Question: I have to design a triangle and display some text inside it with an angle of 45, below that I have to put a text view outside the boundaries of the triangle to display some other text. It is like a banner. However when I use a relative layout and put a triangular background, it still acts as a rectangle, obscuring my Text view. Below is the code I use:
'''
<RelativeLayout
android:id="@+id/relative"
android:layout_width="wrap_content"
android:layout_height="wrap_content"
android:layout_alignParentRight="true"
android:layout_alignParentTop="true"
android:background="@drawable/image_sticker" >
<com.example.AngledTextView
android:id="@+id/textViewx"
android:layout_width="wrap_content"
android:layout_height="wrap_content"
android:layout_centerHorizontal="true"
android:layout_centerVertical="true"
android:rotation="52"
android:textColor="#FFFFFF" />
</RelativeLayout>
'''
My AngledTextView Class:
'''
public class AngledTextView extends TextView {
private int mWidth;
private int mHeight;
public AngledTextView(Context context, AttributeSet attrs) {
super(context, attrs);
}
@Override
protected void onDraw(Canvas canvas) {
canvas.save();
/*Paint textPaint = new Paint();
int xPos = (canvas.getWidth() / 2);
int yPos = (int) ((canvas.getHeight() / 2) - ((textPaint.descent() + textPaint.ascent()) / 2)) ;
canvas.rotate(45, xPos,yPos); */
super.onDraw(canvas);
canvas.restore();
}
}
'''
Problem:

Any hints or links to suggested tutorials will be highly appreciated :)
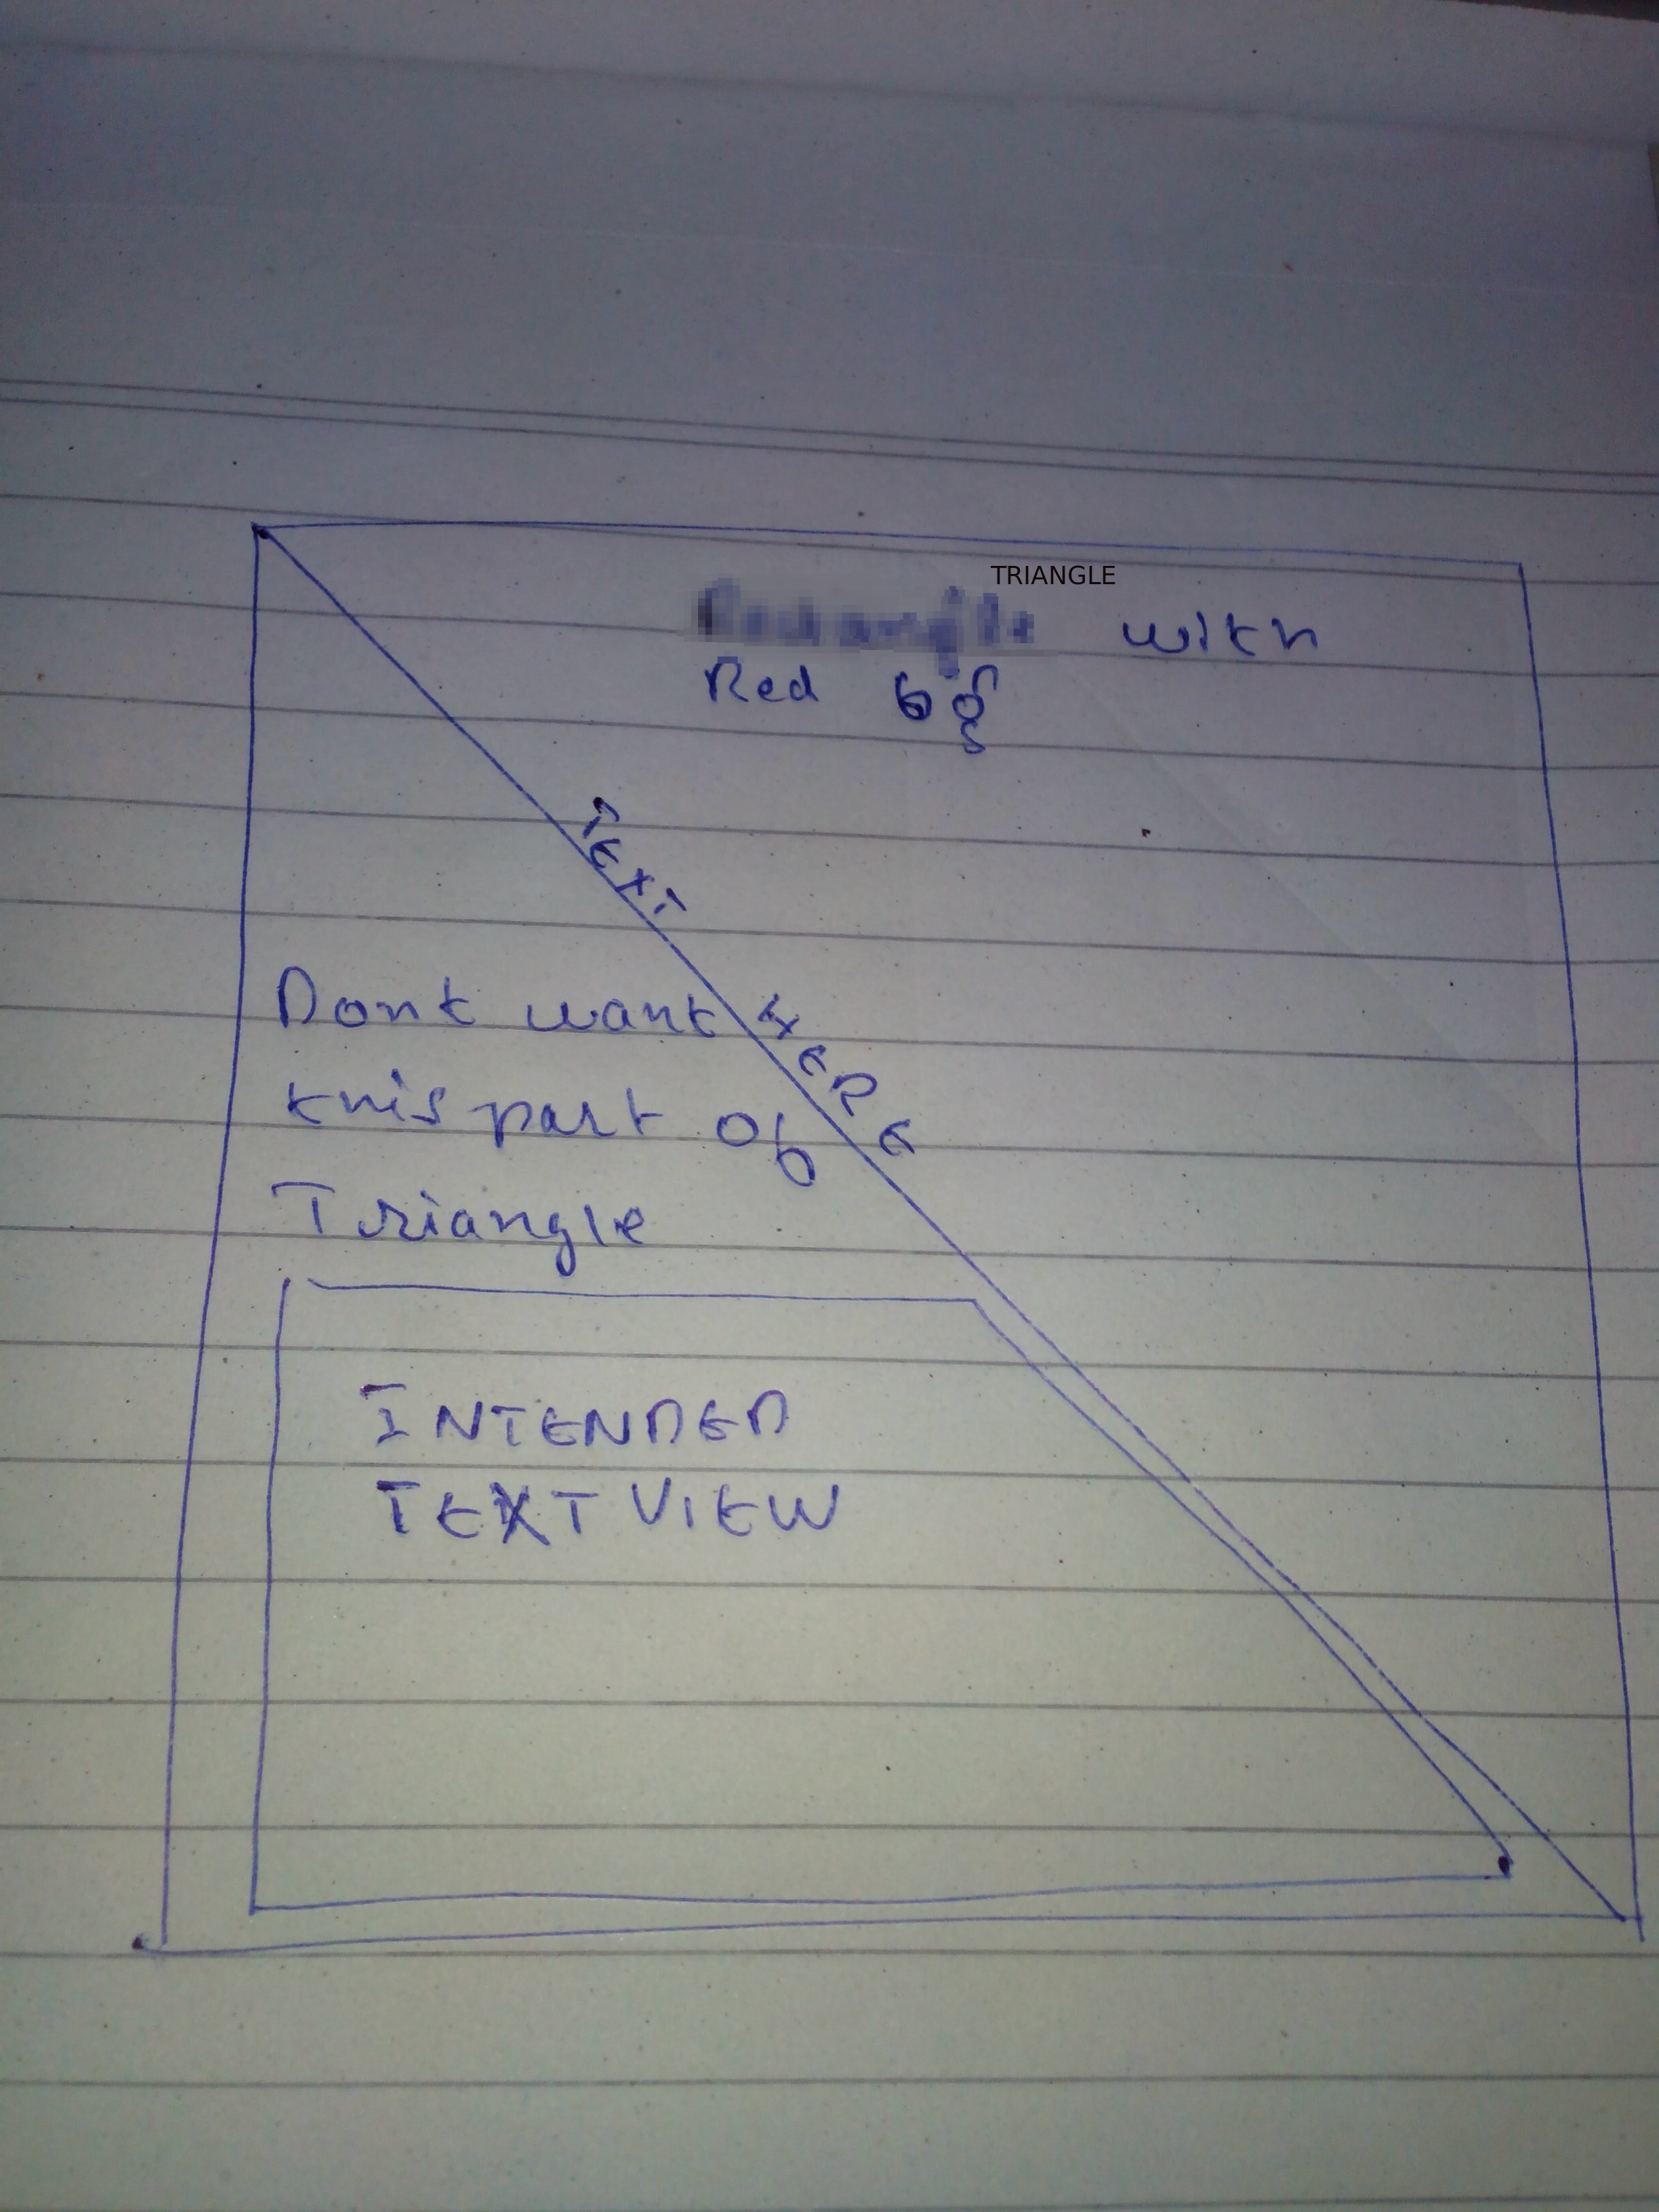
Answer: Before you do any drawing, you must initialize and load the shapes you plan to draw. Unless the structure (the original coordinates) of the shapes you use in your program change during the course of execution, you should initialize them in the onSurfaceCreated() method of your renderer for memory and processing efficiency.
'''
public void onSurfaceCreated(GL10 unused, EGLConfig config) {
...
// initialize a triangle
mTriangle = new Triangle();
// initialize a square
mSquare = new Square();
}
'''
Example
'''
import android.content.Context;
import android.graphics.Canvas;
import android.graphics.Color;
import android.graphics.Paint;
import android.graphics.Paint.Style;
import android.graphics.Path;
import android.graphics.Point;
import android.util.AttributeSet;
import android.util.Log;
import android.widget.LinearLayout;
public class Slice extends LinearLayout {
final static String TAG = "Slice";
Paint mPaint;
Path mPath;
public enum Direction {
NORTH, SOUTH, EAST, WEST;
}
public Slice(Context context) {
super(context);
Create(context);
}
public Slice(Context context, AttributeSet attrs) {
super(context, attrs);
Create(context);
}
private void Create(Context context) {
Log.i(TAG, "Creating ...");
mPaint = new Paint();
mPaint.setStyle(Style.FILL);
mPaint.setColor(Color.RED);
Point point = new Point();
point.x = 80;
point.y = 80;
mPath = Calculate(point, 70, Direction.SOUTH);
}
@Override
protected void onDraw(Canvas canvas) {
Log.i(TAG, "Drawing ...");
canvas.drawPath(mPath, mPaint);
}
private Path Calculate(Point p1, int width, Direction direction) {
Log.i(TAG, "Calculating ...");
Point p2 = null, p3 = null;
if (direction == Direction.NORTH) {
p2 = new Point(p1.x + width, p1.y);
p3 = new Point(p1.x + (width / 2), p1.y - width);
} else if (direction == Direction.SOUTH) {
p2 = new Point(p1.x + width, p1.y);
p3 = new Point(p1.x + (width / 2), p1.y + width);
} else if (direction == Direction.EAST) {
p2 = new Point(p1.x, p1.y + width);
p3 = new Point(p1.x - width, p1.y + (width / 2));
} else if (direction == Direction.WEST) {
p2 = new Point(p1.x, p1.y + width);
p3 = new Point(p1.x + width, p1.y + (width / 2));
}
Path path = new Path();
path.moveTo(p1.x, p1.y);
path.lineTo(p2.x, p2.y);
path.lineTo(p3.x, p3.y);
return path;
}
}
'''